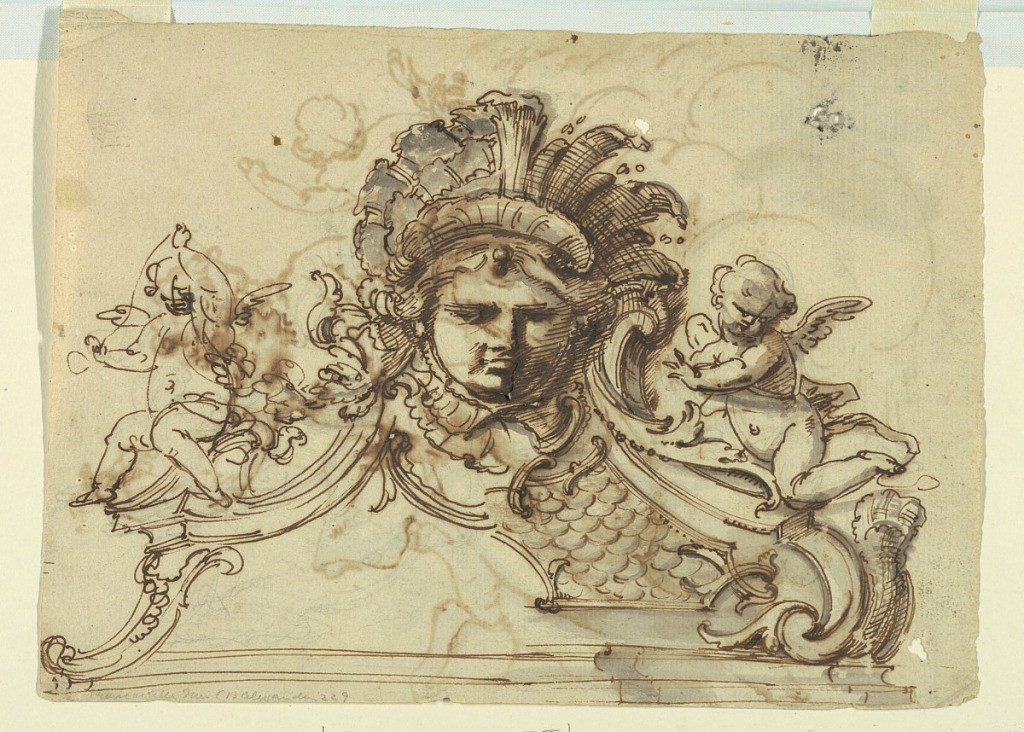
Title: Project for a Crest with Alternate Suggestions
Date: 1725–1750
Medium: Black chalk, pen and ink, bistre, brush and grey wash on paper
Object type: Drawing
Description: Horizontal rectangle showing design for an architectural ornament. A mask crowned with a leaf diadem on top of a pediment, the field of which is scalloped. At left, a putto with a thread sits on the cornice. At right, a flying putto. Verso: Jupiter with thunder bolt and eagle.